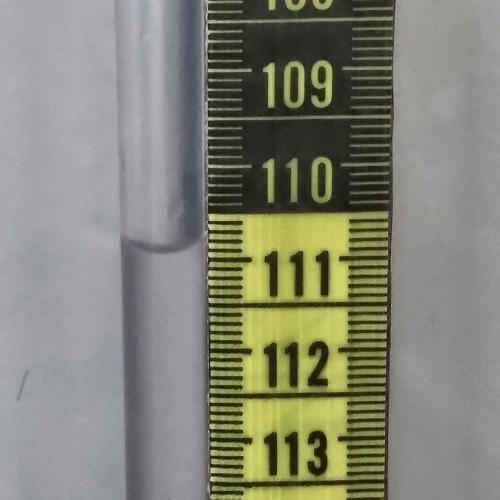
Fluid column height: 110.9 cm